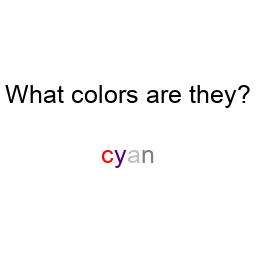
Color: red, indigo, silver, gray
Color name shown: cyan
Background color: white
Question text color: black